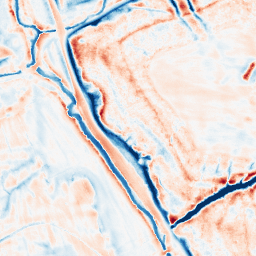
Category: edge_preserving
Decomposition family: bilateral
Decomposition parameters: d: 21
sigma_color: 150
sigma_space: 75
Upsampling method: regularized
Upsampling parameters: scale: 4
lambda_reg: 0.001
Upsampling scale: 4